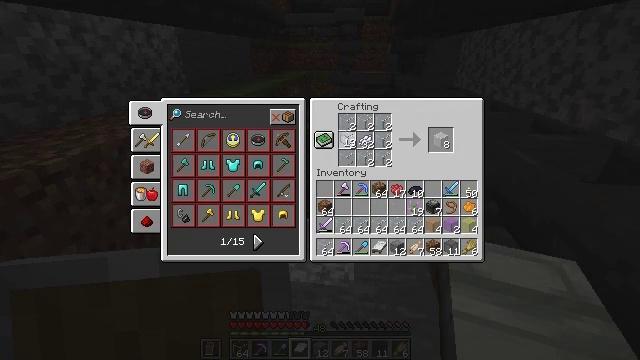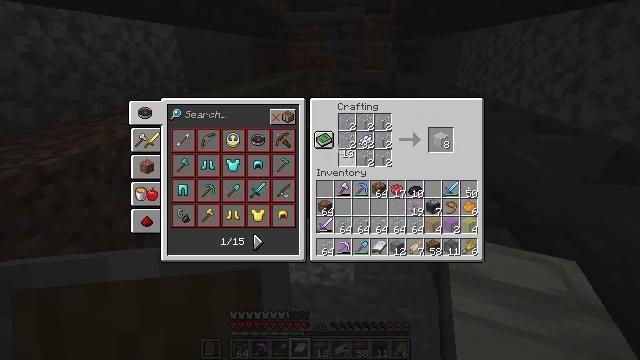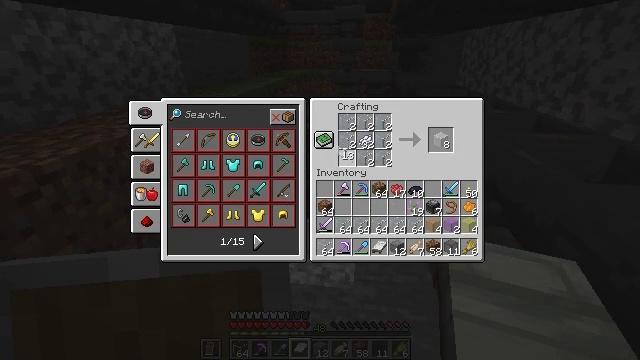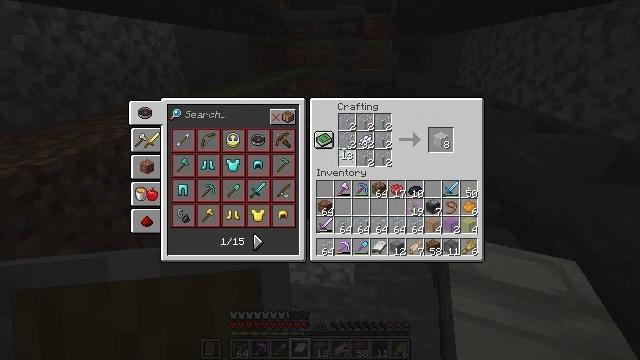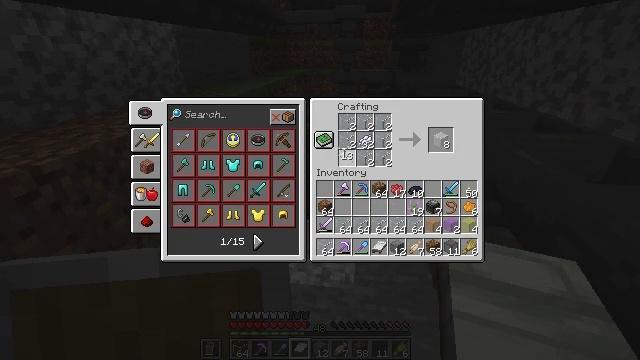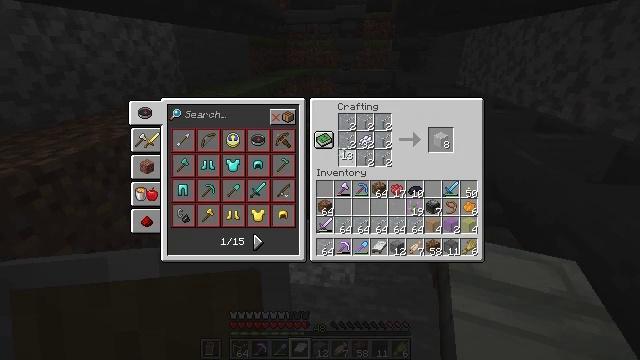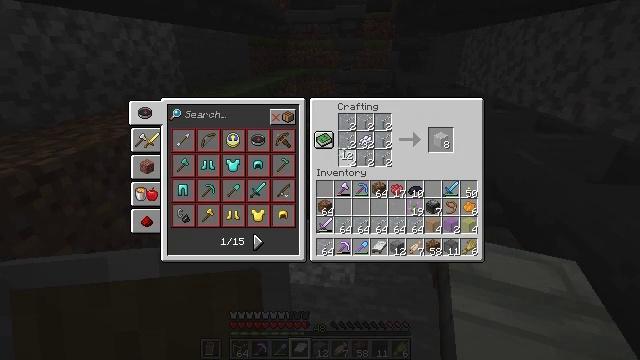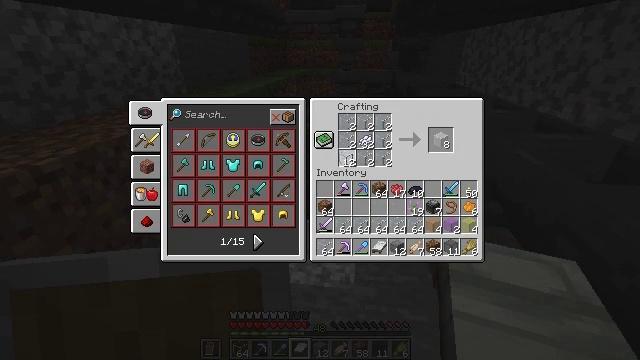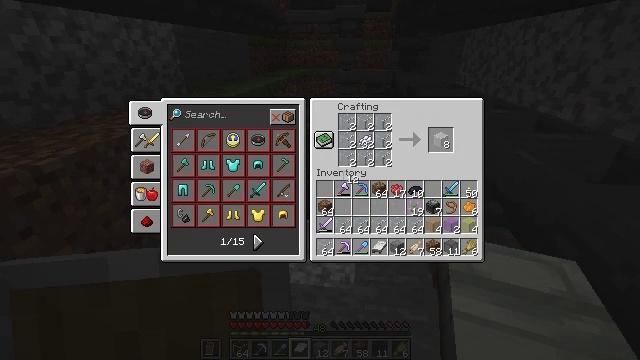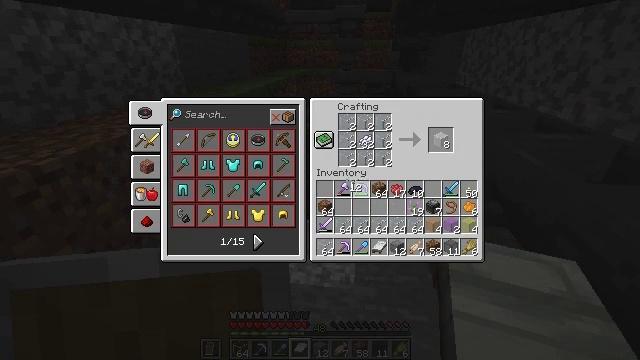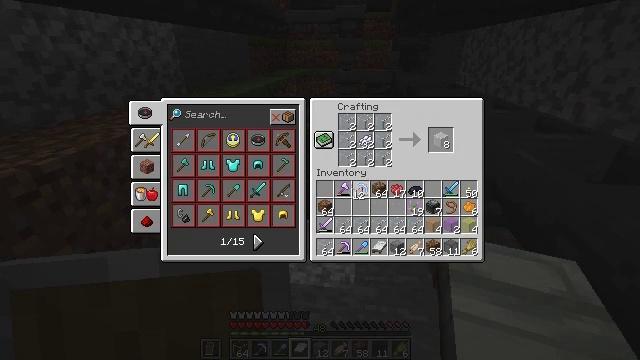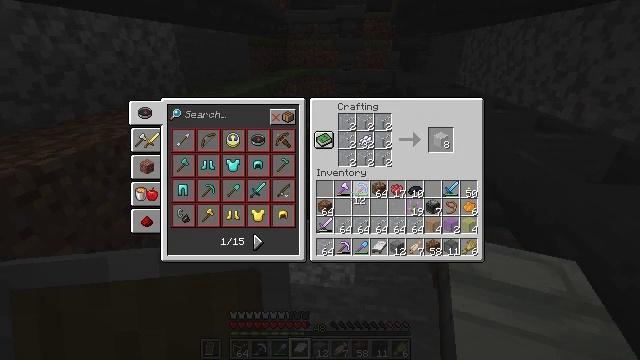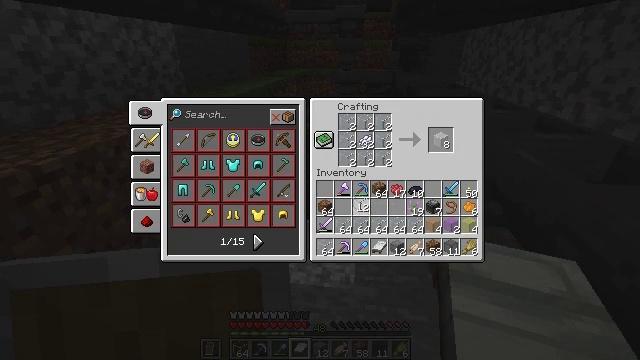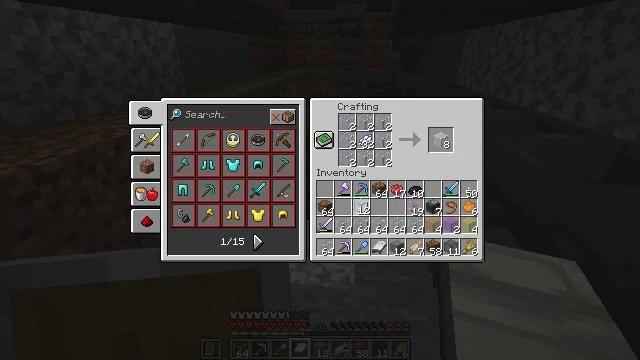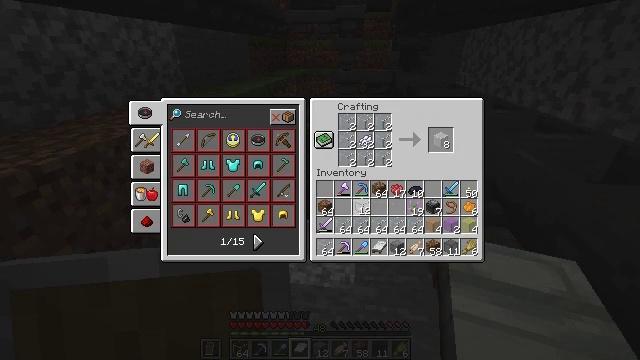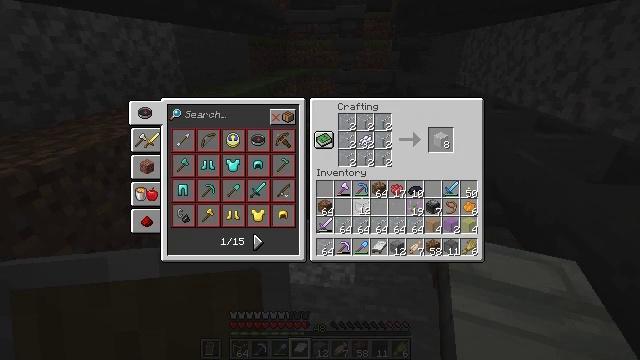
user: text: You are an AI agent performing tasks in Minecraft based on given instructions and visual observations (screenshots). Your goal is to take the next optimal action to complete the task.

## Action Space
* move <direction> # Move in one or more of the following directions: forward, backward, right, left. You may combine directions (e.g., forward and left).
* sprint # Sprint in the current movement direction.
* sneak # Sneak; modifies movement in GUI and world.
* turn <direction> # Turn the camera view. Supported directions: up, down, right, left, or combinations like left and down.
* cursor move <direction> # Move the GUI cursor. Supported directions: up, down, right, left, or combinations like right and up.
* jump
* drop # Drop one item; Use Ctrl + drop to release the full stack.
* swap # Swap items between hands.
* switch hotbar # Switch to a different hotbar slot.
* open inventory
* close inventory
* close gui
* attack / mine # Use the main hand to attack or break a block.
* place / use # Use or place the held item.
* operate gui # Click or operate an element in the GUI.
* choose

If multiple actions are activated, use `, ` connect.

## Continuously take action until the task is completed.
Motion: motion action
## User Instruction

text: Craft a white stained glass.
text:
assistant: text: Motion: cursor move down
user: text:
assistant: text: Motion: no_op
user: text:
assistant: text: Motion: choose
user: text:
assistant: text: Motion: choose
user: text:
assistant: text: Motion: choose
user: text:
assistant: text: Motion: no_op
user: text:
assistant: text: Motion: cursor move down
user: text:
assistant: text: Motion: cursor move down
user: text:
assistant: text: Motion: cursor move down
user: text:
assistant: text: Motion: cursor move down
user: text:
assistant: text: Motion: no_op
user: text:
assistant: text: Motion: cursor move down
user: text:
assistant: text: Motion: no_op
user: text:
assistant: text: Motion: operate gui
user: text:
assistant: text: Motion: operate gui
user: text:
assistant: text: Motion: no_op
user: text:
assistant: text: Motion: no_op
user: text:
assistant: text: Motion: no_op
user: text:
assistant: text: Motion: no_op
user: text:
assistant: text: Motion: no_op
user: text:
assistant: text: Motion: cursor move right and up
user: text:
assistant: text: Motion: cursor move right
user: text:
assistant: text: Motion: cursor move right and up
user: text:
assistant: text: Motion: cursor move right and up
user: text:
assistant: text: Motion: cursor move right
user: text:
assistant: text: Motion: sneak
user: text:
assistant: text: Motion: sneak, cursor move right
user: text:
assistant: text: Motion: sneak
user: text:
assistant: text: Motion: sneak
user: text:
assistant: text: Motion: sneak